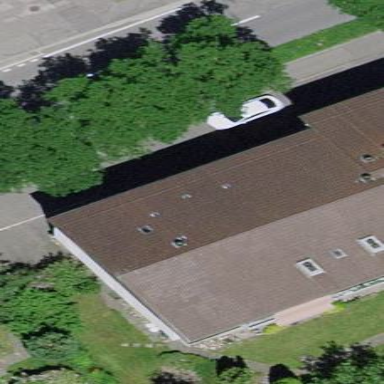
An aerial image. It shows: Residential building.